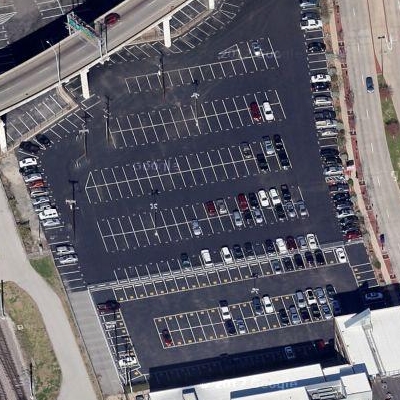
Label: Parking